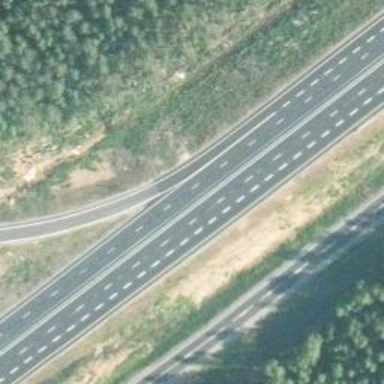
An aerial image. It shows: Trunk link highway.